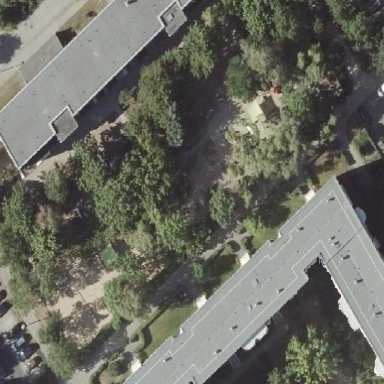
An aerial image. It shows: Kindergarten.